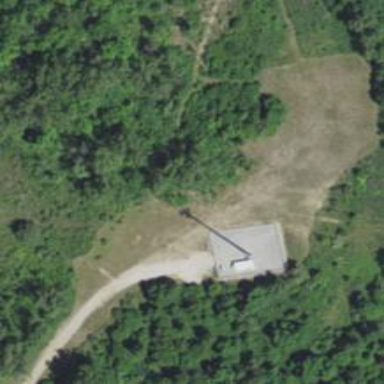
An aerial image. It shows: Man-made mast used for communication purposes.